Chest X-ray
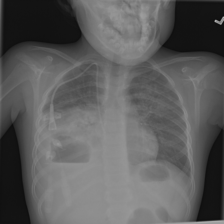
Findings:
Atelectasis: negative
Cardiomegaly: negative
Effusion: negative
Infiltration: positive
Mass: negative
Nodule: negative
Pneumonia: negative
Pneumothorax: negative
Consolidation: negative
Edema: negative
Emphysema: negative
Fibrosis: negative
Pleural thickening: negative
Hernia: negative